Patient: sex F, age 27
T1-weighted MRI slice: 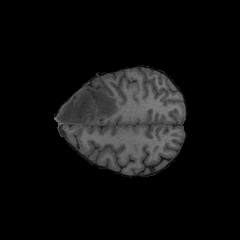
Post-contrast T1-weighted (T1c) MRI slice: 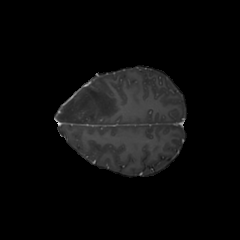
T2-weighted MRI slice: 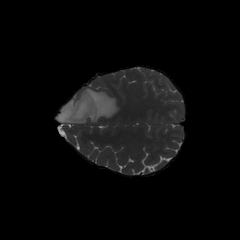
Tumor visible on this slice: yes
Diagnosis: Astrocytoma, IDH-mutant
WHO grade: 4